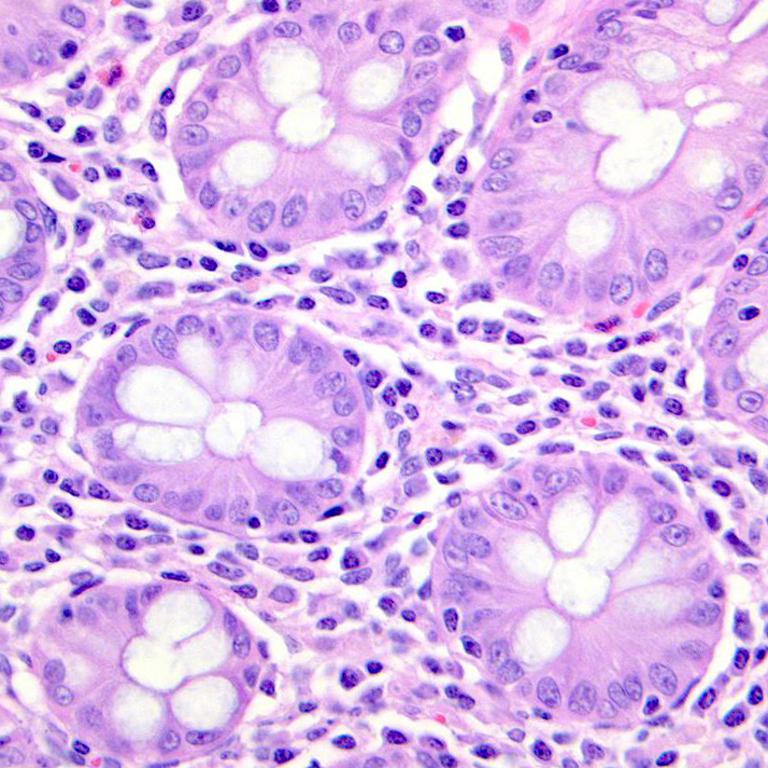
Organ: colon
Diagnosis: benign